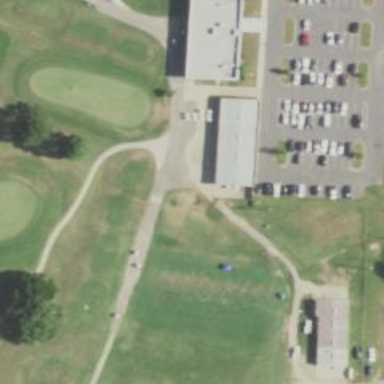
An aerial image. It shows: Path used for both walking and golf.